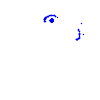
Particle: kaon